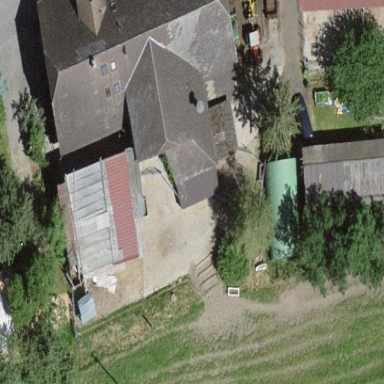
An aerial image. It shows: Farmyard area.